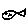
Label: fish